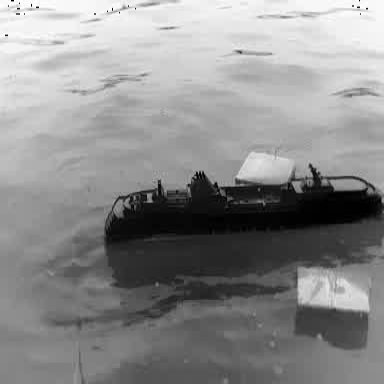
There is a container_ship in the infrared image.